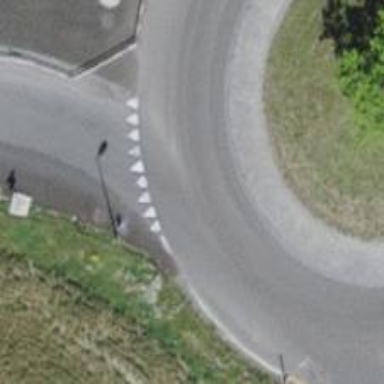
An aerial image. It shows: Road with "give way" sign.